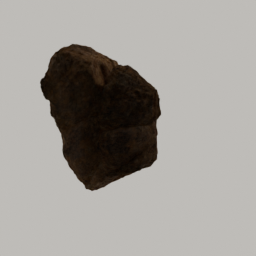
Label: nature